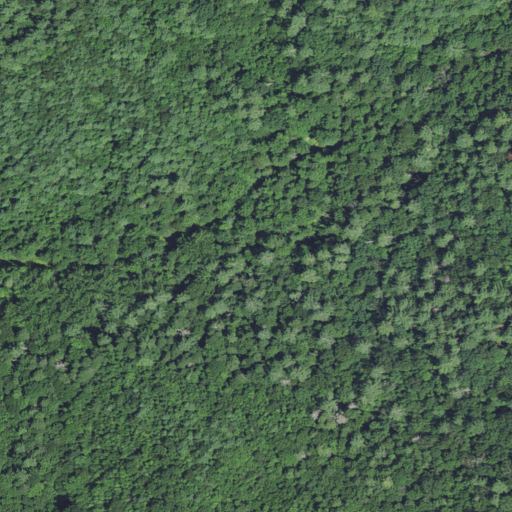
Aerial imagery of valley in North Carolina named Raccoon Cove containing mixed forest and evergreen forest